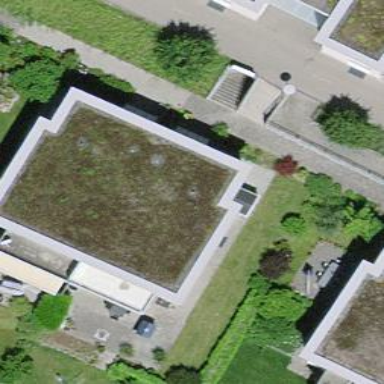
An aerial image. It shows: Residential building.